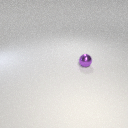
small purple metal sphere